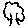
Label: tree